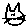
Label: cat